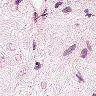
Metastatic tissue present: no